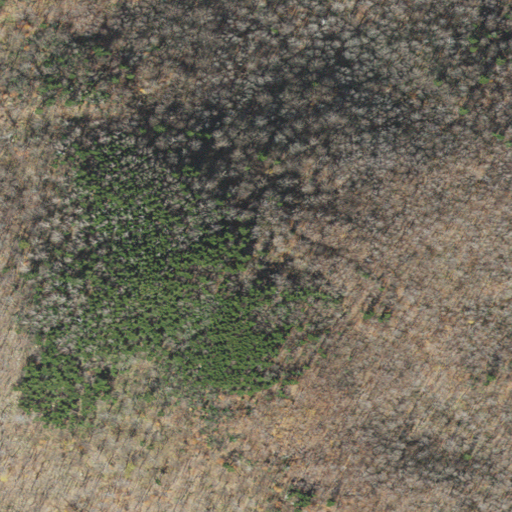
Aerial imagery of mountain in Vermont named Deer Leap Mountain containing deciduous forest, evergreen forest, and mixed forest